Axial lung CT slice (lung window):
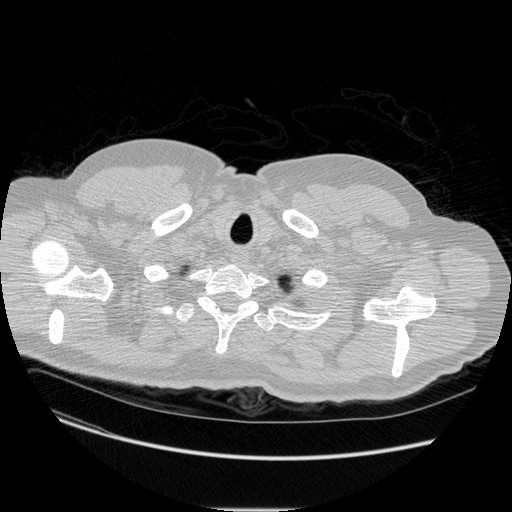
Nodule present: yes
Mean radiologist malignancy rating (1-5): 3